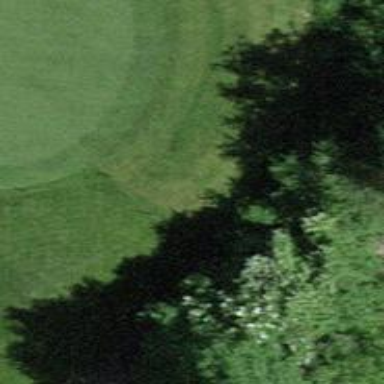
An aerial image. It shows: Shrub in its natural environment.